Question: I am sorry that I really don't know how to describe the detail professionally!
I want to use font awesome's 'icon-sort-up' like SO's 'vote-up' icon, when I use it like this:
'''
<i class="icon icon-4x icon-sort-down nomargin"></i>
'''
I found the outside rectangle area is far bigger than the real triangle icon, in detail, take the following picture as example, the height '57px' of rectangle is much bigger than the height of triangle. I hope change the height of rectangle, what should I do for this?

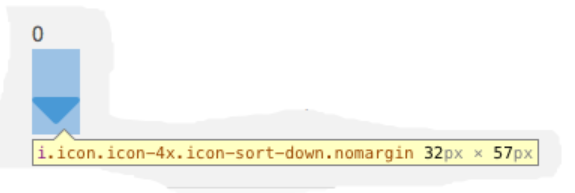
Answer: I believe that's part of the font features. But you could use something like 'margin-top:-10px;' or 'position:relative; top:-10px;' to get the positions you want.